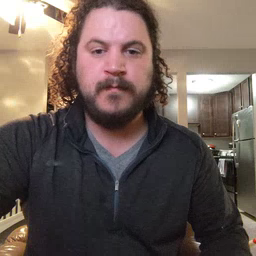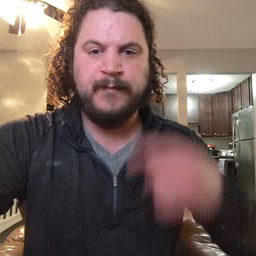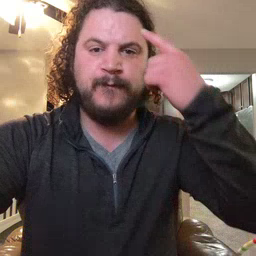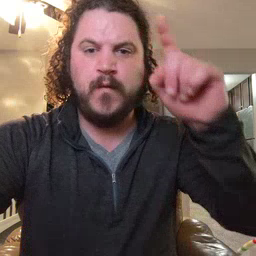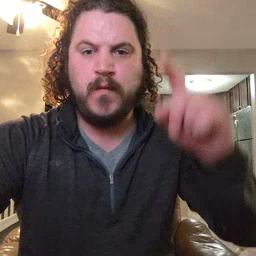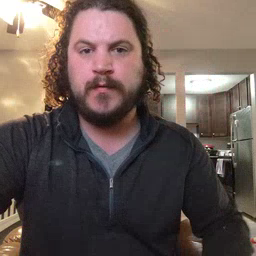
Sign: for